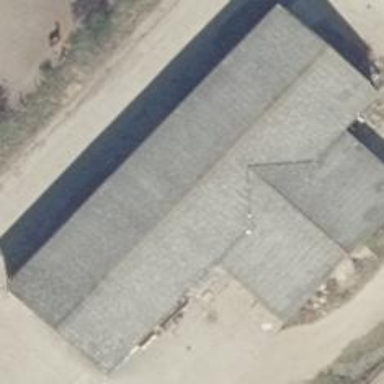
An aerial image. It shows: Building with gabled roof oriented along and colored grey.